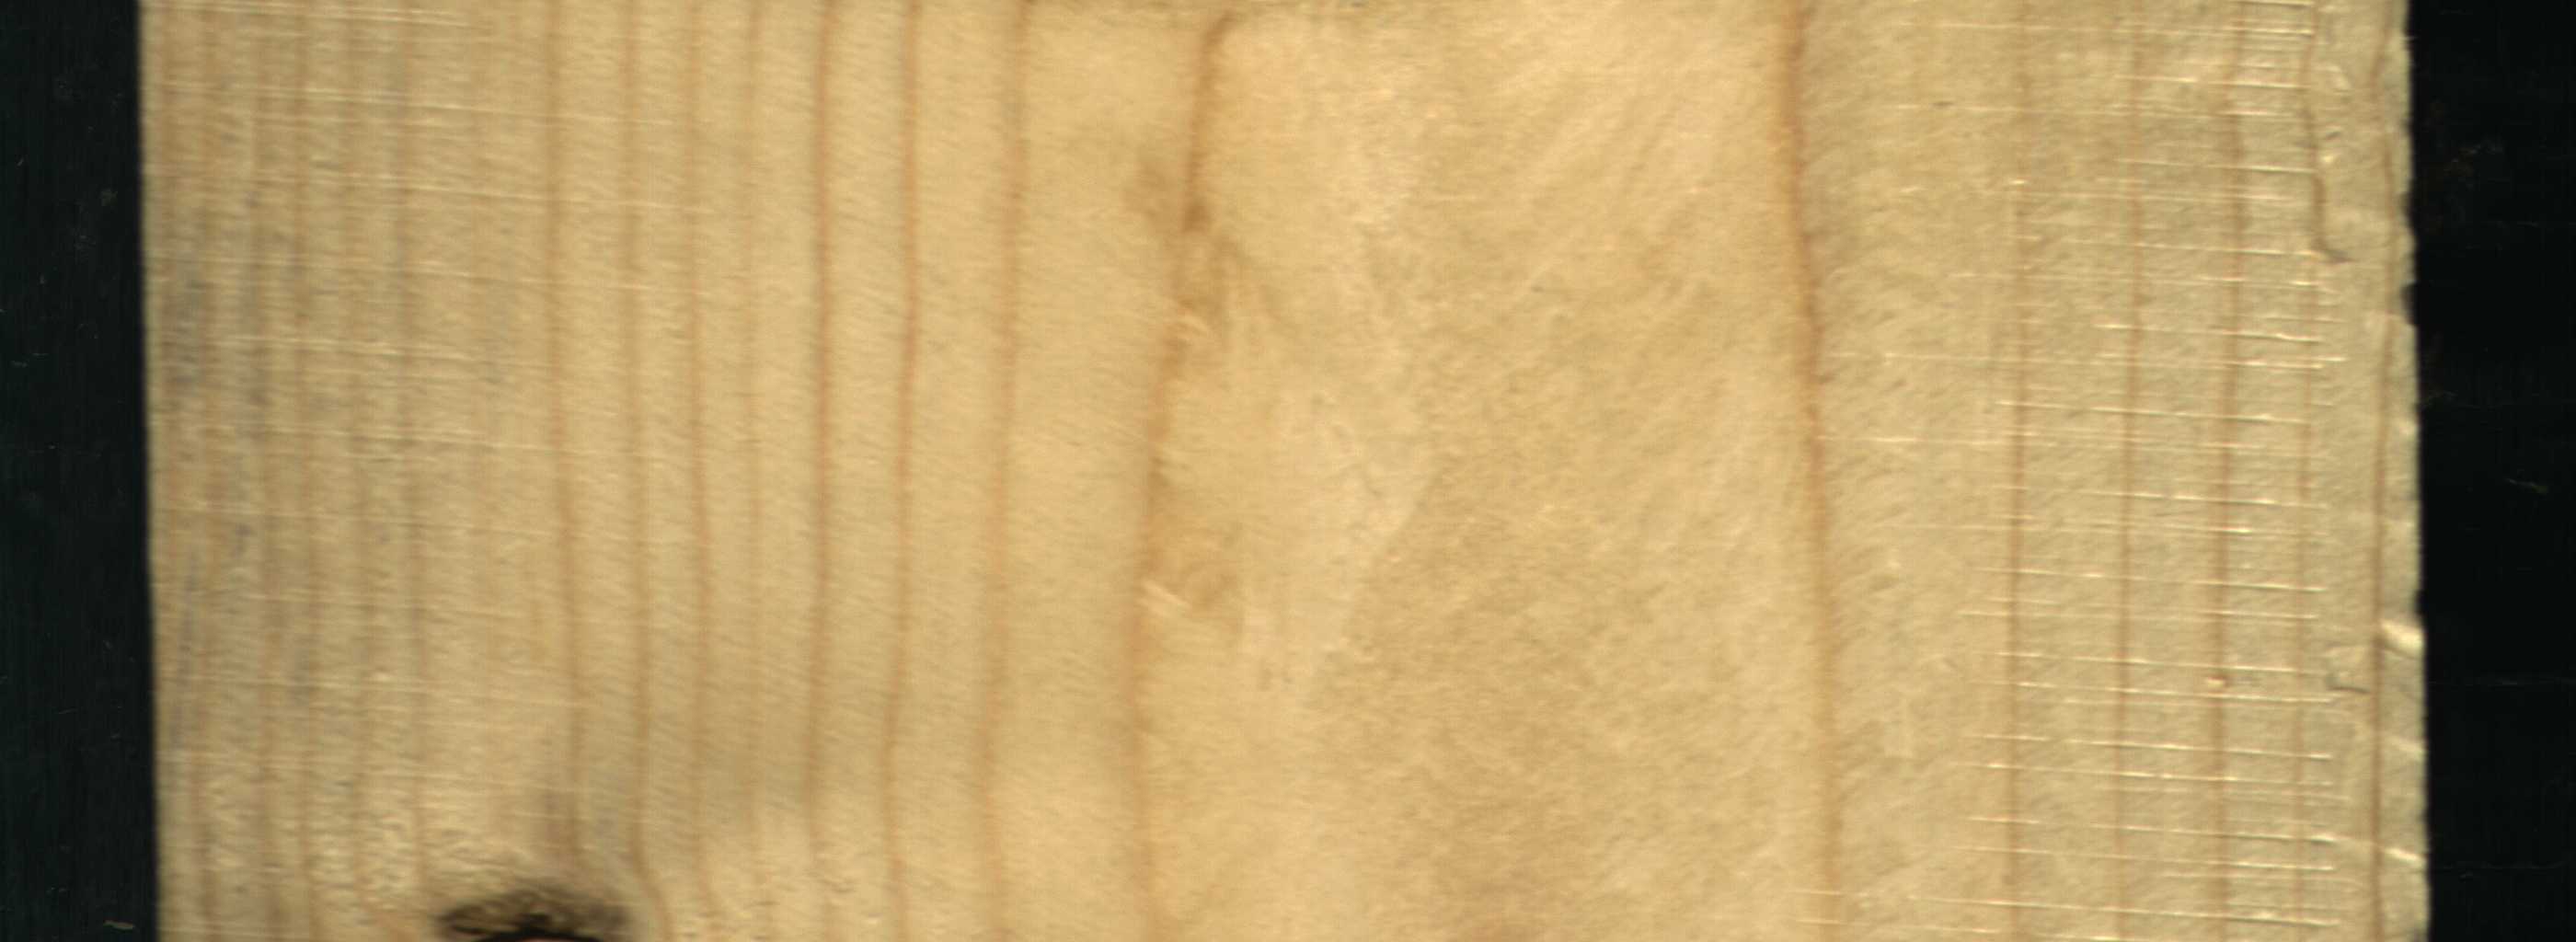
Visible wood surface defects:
Dead_Knot